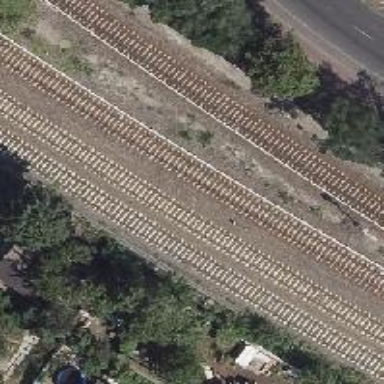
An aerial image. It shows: Solitary milestone along the railway.